Question: I'm having problems with callbacks not triggering when I'm using iFrame with a Rails form. What I have done is to create the iFrame with the form dynamically:
'''
$('#mapMain').append('<iframe id="saveAreaForm" />');
$('#saveAreaForm').attr('src', "areas/new");
'''
This is the form code:
'''
= simple_form_for(@area, :remote => true, :html => { :id => 'create_area_form' }) do |f|
.field
= f.label :name
%br
= f.text_field :name
-#.field
-# %br
-# = f.association :area_group
.field
= f.text_field :pointsTxt
%br
.actions
= f.submit
= link_to 'Cancel', '#', {:id => 'cancel_save'}
'''
I then add a callback function to listen to actions (it's running without errors), and I have tried different number of function parameters:
'''
$('#saveAreaForm').contents().find('#create_area_form').load(function () {
$('#saveAreaForm').contents().find('#create_area_form').bind('ajax:success', function(e, data, status, xhr) {
alert("success!");
}).
live('ajax:loading', function() {
alert("loading!");
}).live
('ajax:complete', function(dr) {
alert("complete!");
}).live
('ajax:error', function() {
alert("error!");
});
});
'''
I then enter in the form and press submit. None of the events above are triggered but the controller action is called (I have used both bind and live) and in FireBug I'm getting a response:

I'm using a callback in another place (for a link but not form submission) and that is working fine.
The only thing I can think of causing this is that iFrame is not returning callbacks because when I assign the callbacks above I have reference to the id's I'm using.
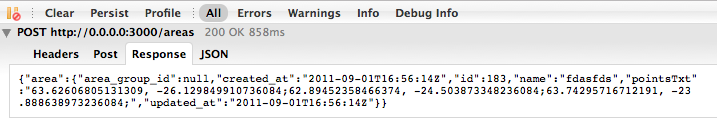
Answer: Chances are the iframe isn't loaded yet. Have you considered having the callbacks setup in the iframe and call the parent from within?